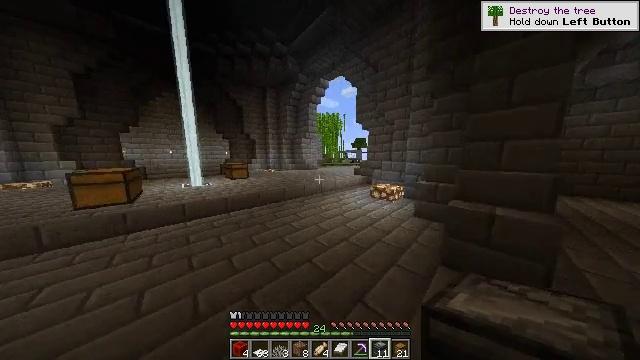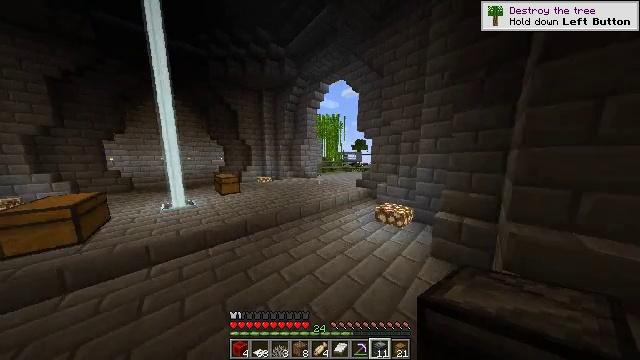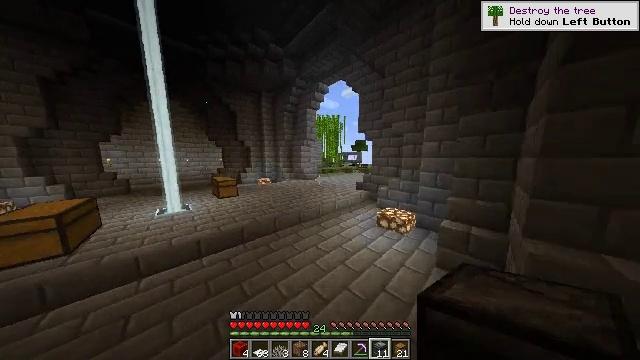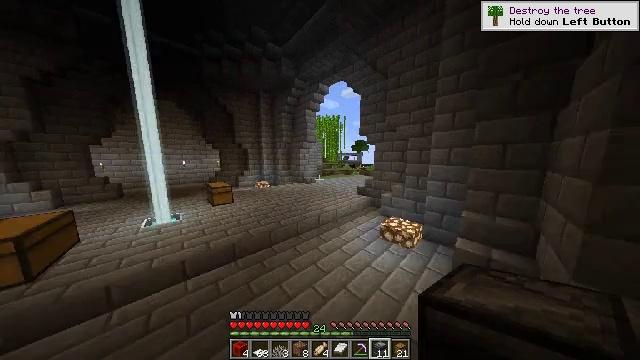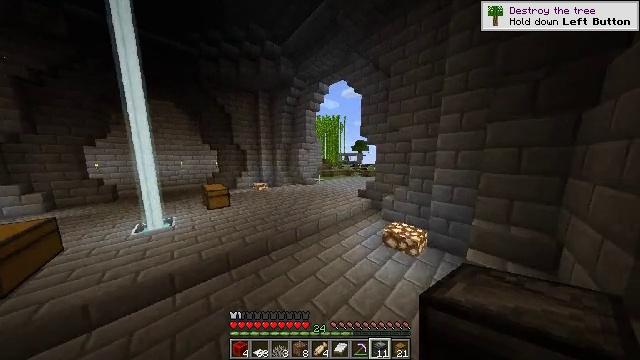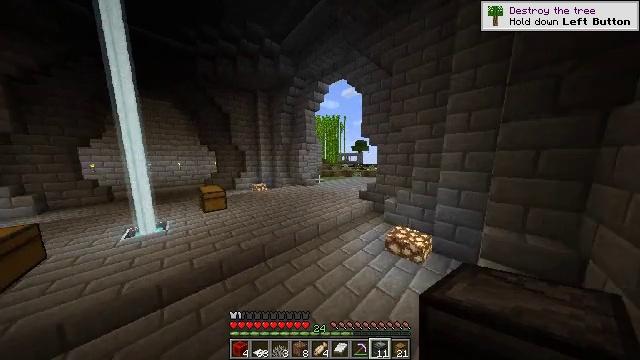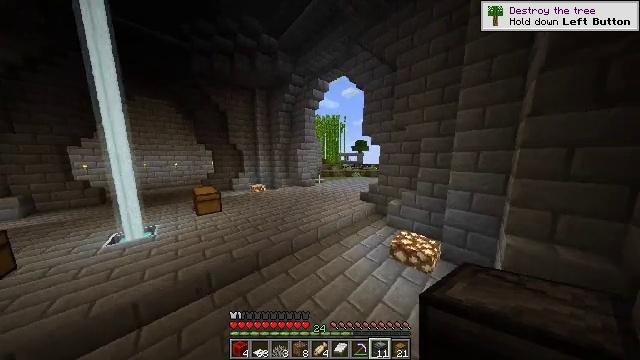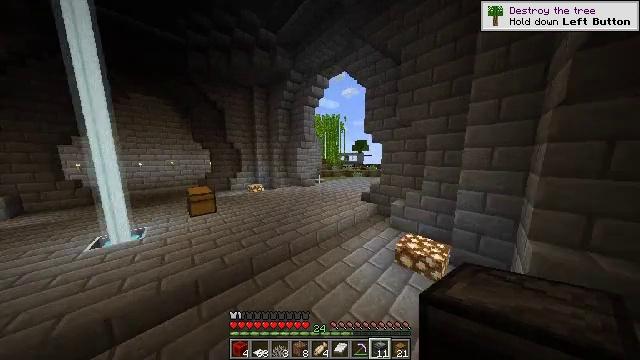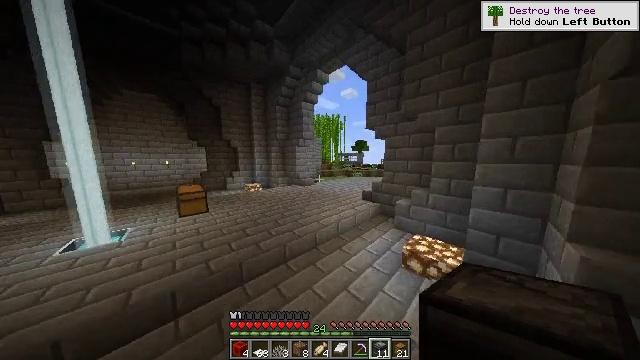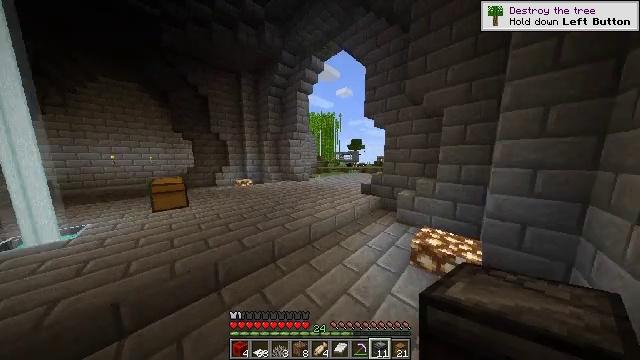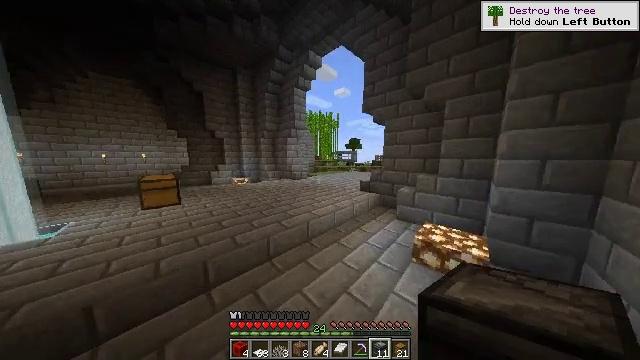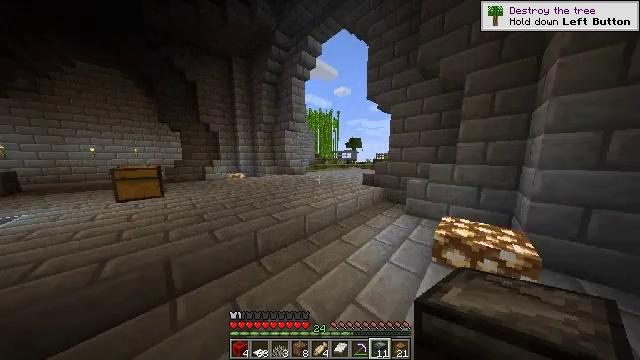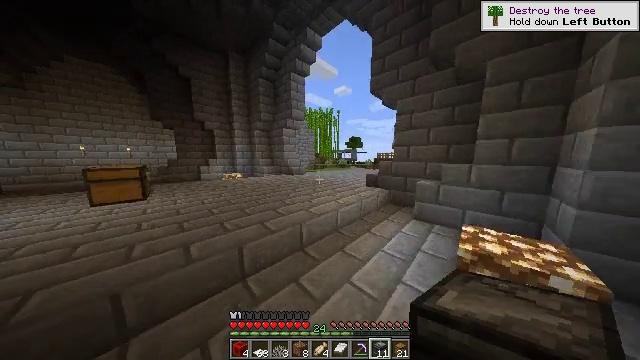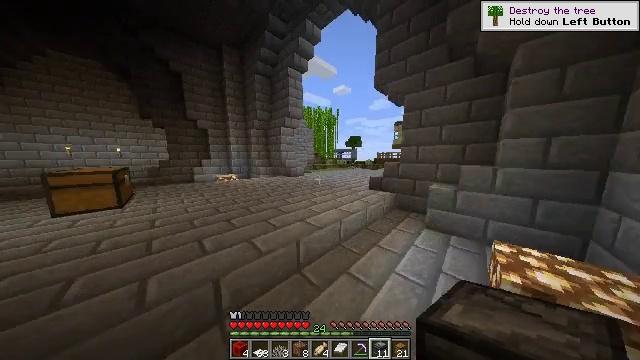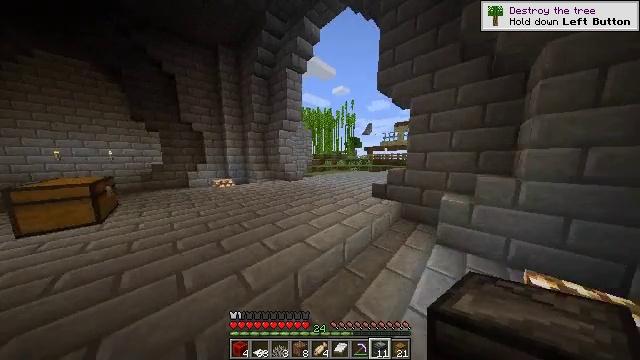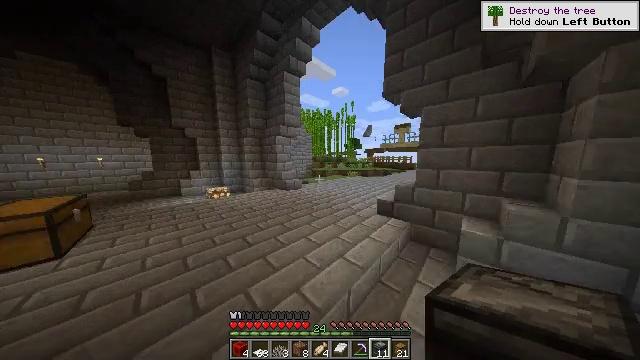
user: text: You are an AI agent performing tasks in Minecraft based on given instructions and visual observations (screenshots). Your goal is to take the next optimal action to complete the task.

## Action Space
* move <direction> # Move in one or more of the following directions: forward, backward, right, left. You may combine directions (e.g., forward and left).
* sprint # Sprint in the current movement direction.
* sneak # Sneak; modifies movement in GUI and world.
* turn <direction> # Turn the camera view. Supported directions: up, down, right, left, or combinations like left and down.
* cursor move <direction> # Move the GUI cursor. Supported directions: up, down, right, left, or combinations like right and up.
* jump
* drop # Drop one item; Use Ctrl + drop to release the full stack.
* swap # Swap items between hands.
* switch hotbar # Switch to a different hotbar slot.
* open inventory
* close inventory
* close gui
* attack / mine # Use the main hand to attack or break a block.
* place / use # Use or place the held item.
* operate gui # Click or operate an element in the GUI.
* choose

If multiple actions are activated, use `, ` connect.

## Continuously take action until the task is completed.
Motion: motion action
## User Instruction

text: Craft the redstone.
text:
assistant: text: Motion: move forward, jump
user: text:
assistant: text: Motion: move forward, jump
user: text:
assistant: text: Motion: move forward, jump
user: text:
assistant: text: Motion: move forward, jump
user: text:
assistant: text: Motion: move forward
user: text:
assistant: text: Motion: move forward
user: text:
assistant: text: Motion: move forward
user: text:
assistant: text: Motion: move forward
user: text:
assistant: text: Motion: move forward, turn right
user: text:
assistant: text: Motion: move forward
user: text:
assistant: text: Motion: move forward
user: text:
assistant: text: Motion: move forward
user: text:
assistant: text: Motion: move forward
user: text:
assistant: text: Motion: move forward, jump
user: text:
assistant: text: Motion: move forward, jump
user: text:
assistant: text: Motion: move forward, jump
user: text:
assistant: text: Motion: move forward, jump
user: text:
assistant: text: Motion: move forward, turn right, jump
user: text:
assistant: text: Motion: move forward, turn right, jump
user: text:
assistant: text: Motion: move forward, turn right, jump
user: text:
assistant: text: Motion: move forward, turn right, jump
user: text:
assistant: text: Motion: move forward, turn right, jump
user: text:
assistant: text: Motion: move forward, turn right, jump
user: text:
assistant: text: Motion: move forward, turn right, jump
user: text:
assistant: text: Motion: move forward, turn right, jump
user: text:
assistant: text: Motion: move forward, turn right and up, jump
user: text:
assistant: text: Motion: move forward, turn up, jump
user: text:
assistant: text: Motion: move forward, turn down, jump
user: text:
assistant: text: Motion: move forward, turn down, jump
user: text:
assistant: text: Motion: move forward, turn right, jump